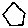
Label: hexagon